Interaction volume radius: 5 \u00c5
Interaction volume height: 30 \u00c5
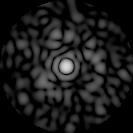
Disorder parameter: 0.8659